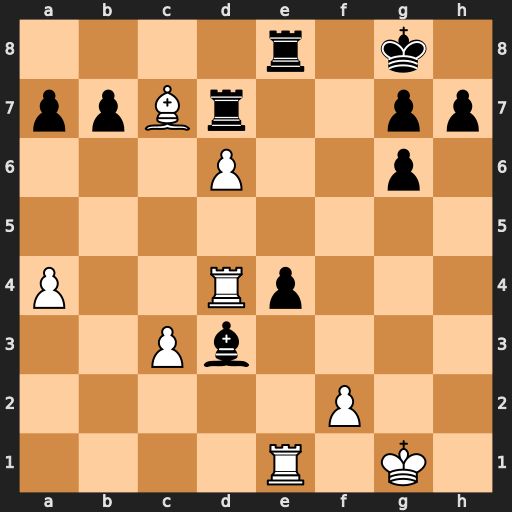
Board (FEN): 4r1k1/ppBr2pp/3P2p1/8/P2Rp3/2Pb4/5P2/4R1K1
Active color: w
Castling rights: -
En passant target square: -
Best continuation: Rxd3 exd3 Rxe8+